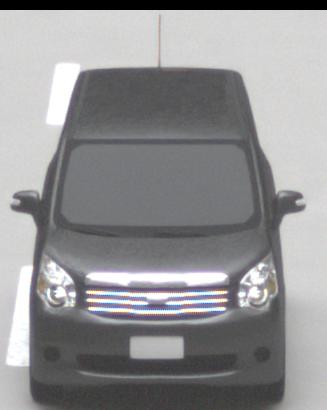
Make: Toyota
Model: Noah
Detailed model: Voxy R70G
Model produced from: 2007
Model produced until: 2013
Doors: 5
Color: gray
Road condition: dry road
Daytime: midday
Contrast: medium contrast